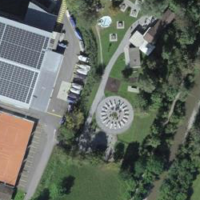
EUNIS habitat code: 45
Species observed at this site:
Briza media
Podiceps cristatus
Cyanistes caeruleus
Fulica atra
Corylus avellana
Fagus sylvatica
Anas platyrhynchos
Fringilla coelebs
Aegithalos caudatus
Passer domesticus
Sylvia atricapilla
Passer montanus
Filipendula ulmaria
Turdus merula
Phalacrocorax carbo
Phylloscopus collybita
Larus michahellis
Asplenium scolopendrium
Milvus migrans
Pica pica
Motacilla alba
Acrocephalus scirpaceus